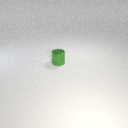
small green metal cylinder